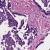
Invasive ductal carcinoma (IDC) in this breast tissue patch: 1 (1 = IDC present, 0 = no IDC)